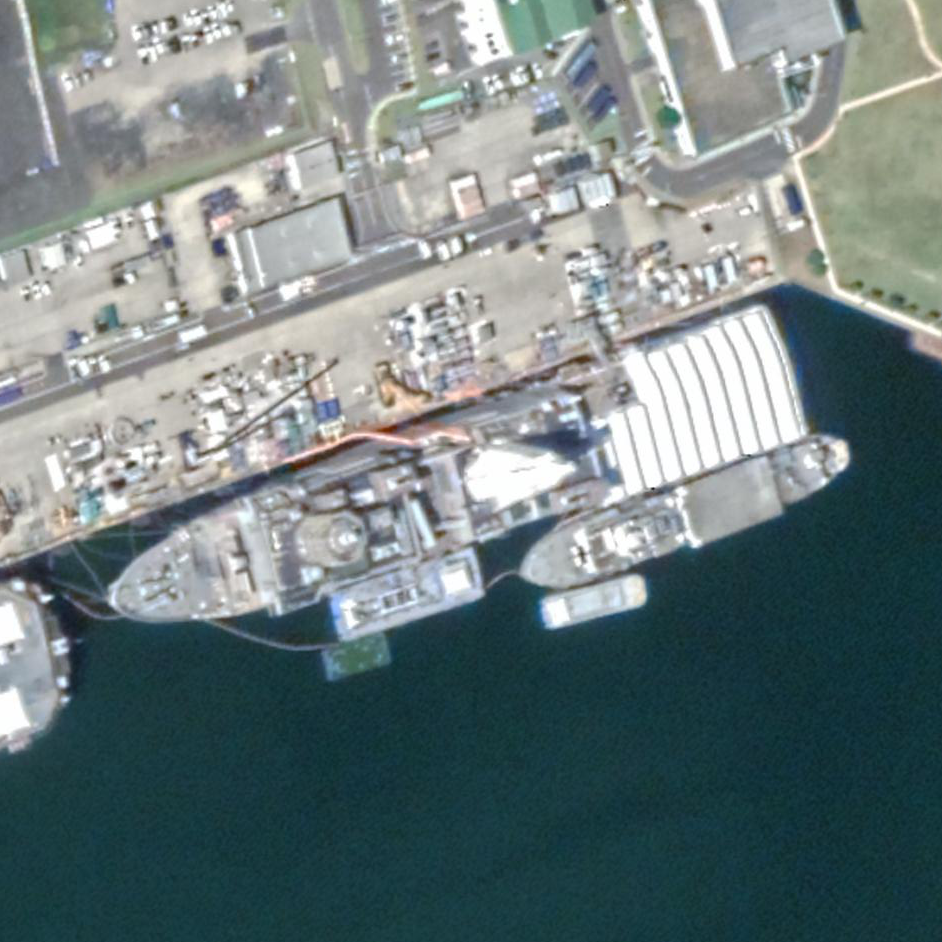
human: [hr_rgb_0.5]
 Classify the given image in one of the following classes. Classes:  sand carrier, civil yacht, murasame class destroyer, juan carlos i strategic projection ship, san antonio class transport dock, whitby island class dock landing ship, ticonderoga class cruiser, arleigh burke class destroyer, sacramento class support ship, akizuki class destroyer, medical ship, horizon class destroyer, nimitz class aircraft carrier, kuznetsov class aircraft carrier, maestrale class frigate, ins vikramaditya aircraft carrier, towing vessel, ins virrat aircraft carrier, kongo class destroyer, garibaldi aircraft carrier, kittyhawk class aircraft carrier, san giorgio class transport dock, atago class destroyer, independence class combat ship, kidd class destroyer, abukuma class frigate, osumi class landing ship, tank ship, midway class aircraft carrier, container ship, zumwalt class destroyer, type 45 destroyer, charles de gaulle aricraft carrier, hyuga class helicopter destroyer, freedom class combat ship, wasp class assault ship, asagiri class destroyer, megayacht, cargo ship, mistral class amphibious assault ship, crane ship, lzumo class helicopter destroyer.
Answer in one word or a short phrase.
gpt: San Antonio class transport dock